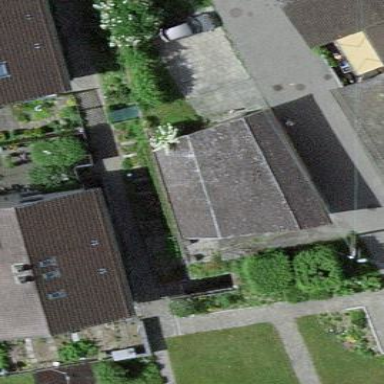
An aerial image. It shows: Barn.